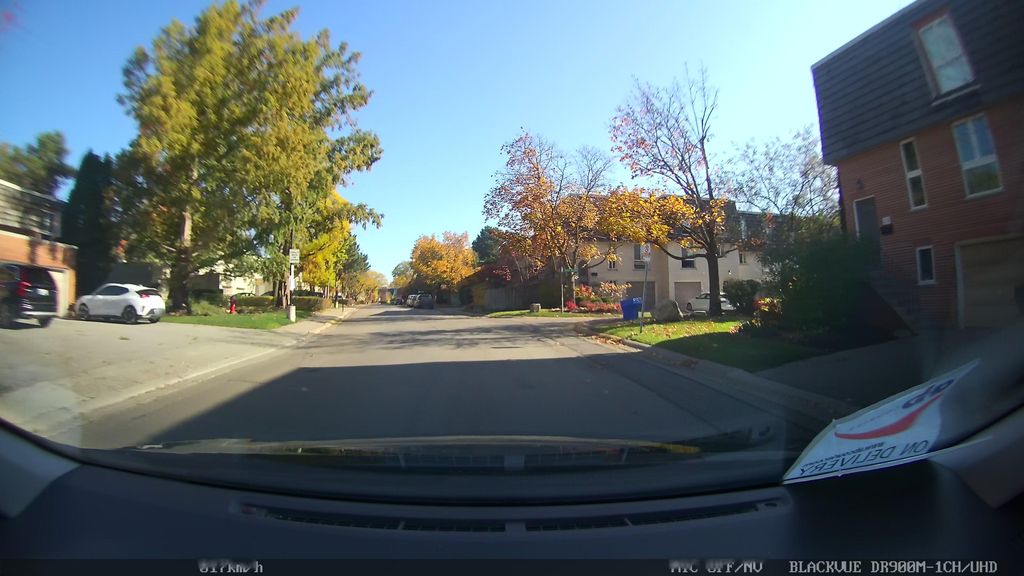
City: toronto